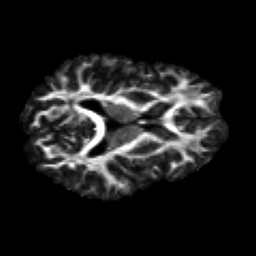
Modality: FA
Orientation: axial
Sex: male
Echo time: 0.114 s